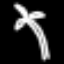
Label: palm tree